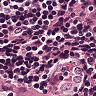
Metastatic tissue present: yes